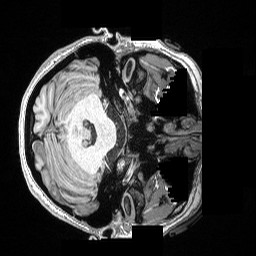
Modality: T1w
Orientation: axial
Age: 22
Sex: female
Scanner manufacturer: siemens
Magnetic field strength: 3 T
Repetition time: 2.17 s
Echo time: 0.00169 s